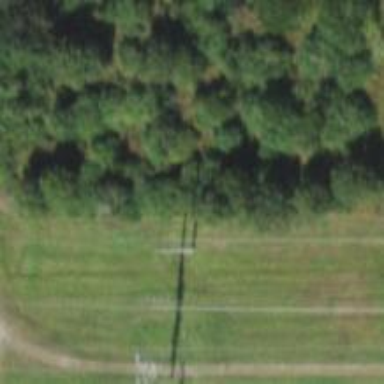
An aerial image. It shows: Power pole.